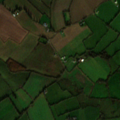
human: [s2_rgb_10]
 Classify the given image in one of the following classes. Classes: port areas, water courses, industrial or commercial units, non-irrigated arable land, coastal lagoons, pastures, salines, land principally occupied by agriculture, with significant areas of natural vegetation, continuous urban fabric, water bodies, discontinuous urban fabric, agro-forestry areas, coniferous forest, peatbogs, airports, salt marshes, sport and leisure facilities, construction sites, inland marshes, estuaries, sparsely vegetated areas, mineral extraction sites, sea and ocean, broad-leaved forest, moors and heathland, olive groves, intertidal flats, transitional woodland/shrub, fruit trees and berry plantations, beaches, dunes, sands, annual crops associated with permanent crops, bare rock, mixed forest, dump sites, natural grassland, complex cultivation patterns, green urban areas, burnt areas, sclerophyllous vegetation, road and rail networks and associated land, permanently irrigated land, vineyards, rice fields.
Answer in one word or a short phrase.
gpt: non-irrigated arable land, pastures, complex cultivation patterns